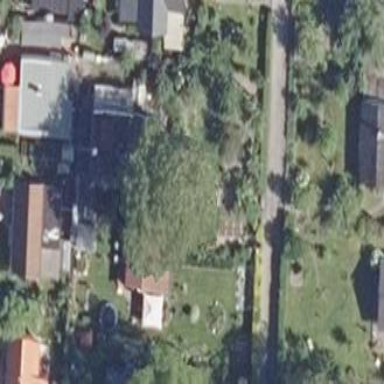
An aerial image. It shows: Plot in the allotments.